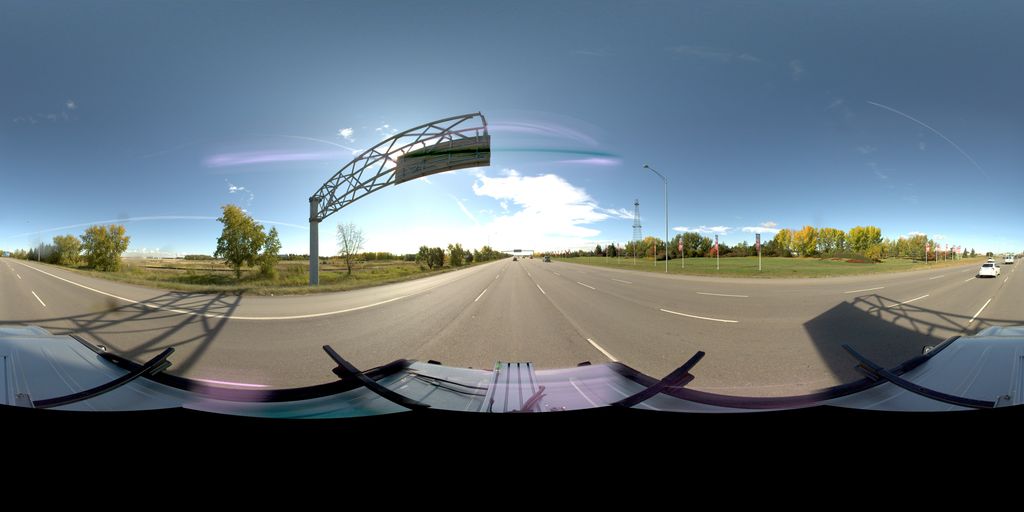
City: edmonton